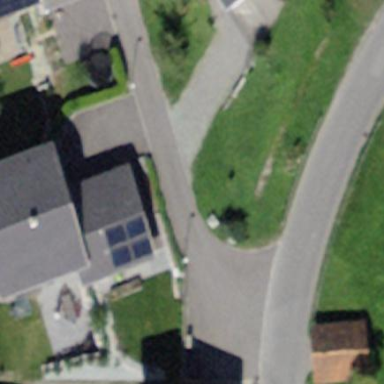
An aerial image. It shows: Detached building with gabled roof.